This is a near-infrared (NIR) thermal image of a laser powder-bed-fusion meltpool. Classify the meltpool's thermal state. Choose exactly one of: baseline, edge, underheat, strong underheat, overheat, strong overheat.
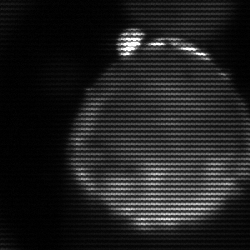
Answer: edge